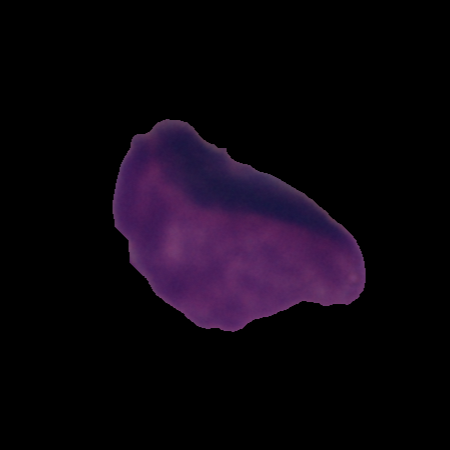
Label: cancer